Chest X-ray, AP view. Patient: 78 years old, sex F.
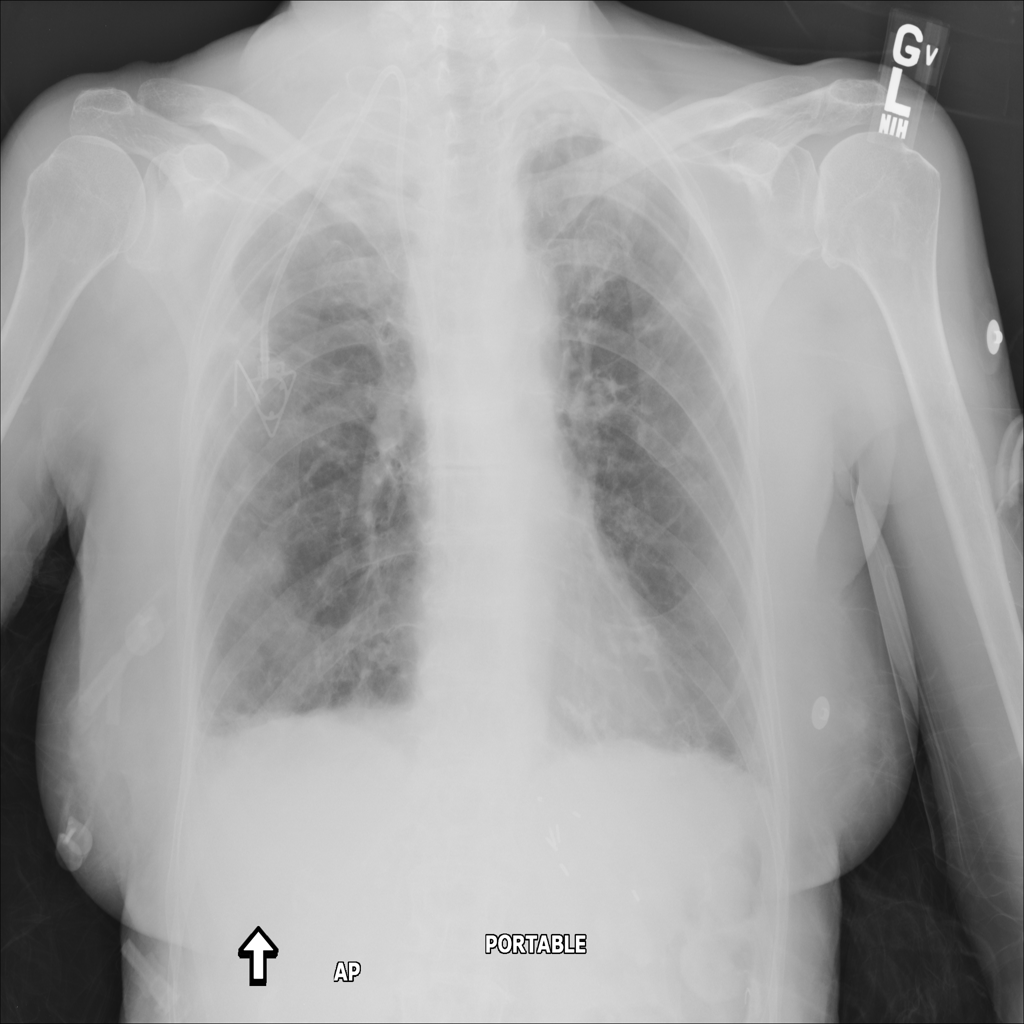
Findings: Effusion, Infiltration